The picture encodes a bearing's raw vibration samples as pixel intensities in a 2-D grid. Determine the bearing's health state. Answer with exactly one of: normal, inner_race, outer_race, ball.
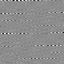
Answer: outer_race